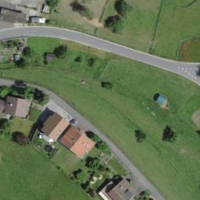
EUNIS habitat code: 52
Species observed at this site:
Prunus padus